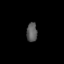
Tissue: prostate
Cell type: T cells
Senescence score: 0.3405
Nuclear area (px): 197
Mean DAPI intensity: 92.888